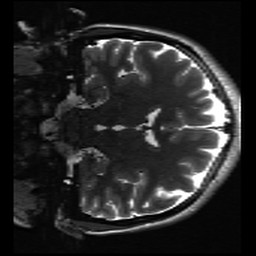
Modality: inplaneT2
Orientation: coronal